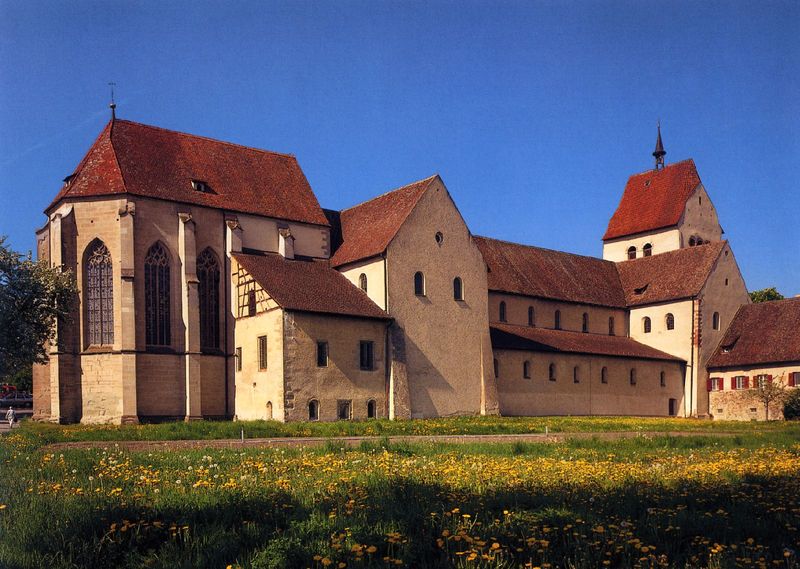
Titel: Insel Reichenau Klosterkirche Mittelzell
Standort: Reichenau (EU - D - BW)
Schlagwörter: blau, himmel, mann, schatten, gelb, grün, kirchturm, menschen, blumen, fenster, licht, dach, gras, rasen, rot, weg, wiese, mensch, kirche, gotik, dachziegel, turm, dächer, wolkenlos, blumenwiese, foto, kloster, gehweg, kirchenschiff, mittelalter, abtei, gothik, dachstein, klosterkirche, kirchenschiffe, dachsteine, grüne wiese, lkloster